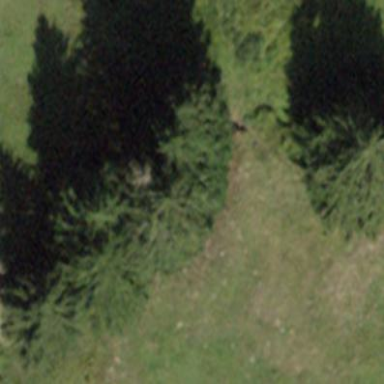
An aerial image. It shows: Forest area.